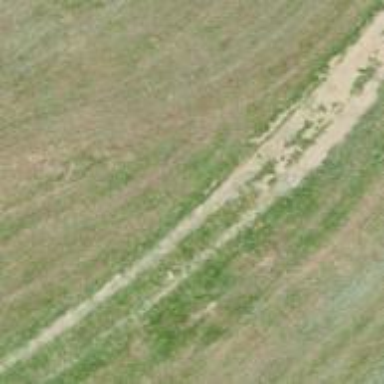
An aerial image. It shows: Grass path.